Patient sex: F
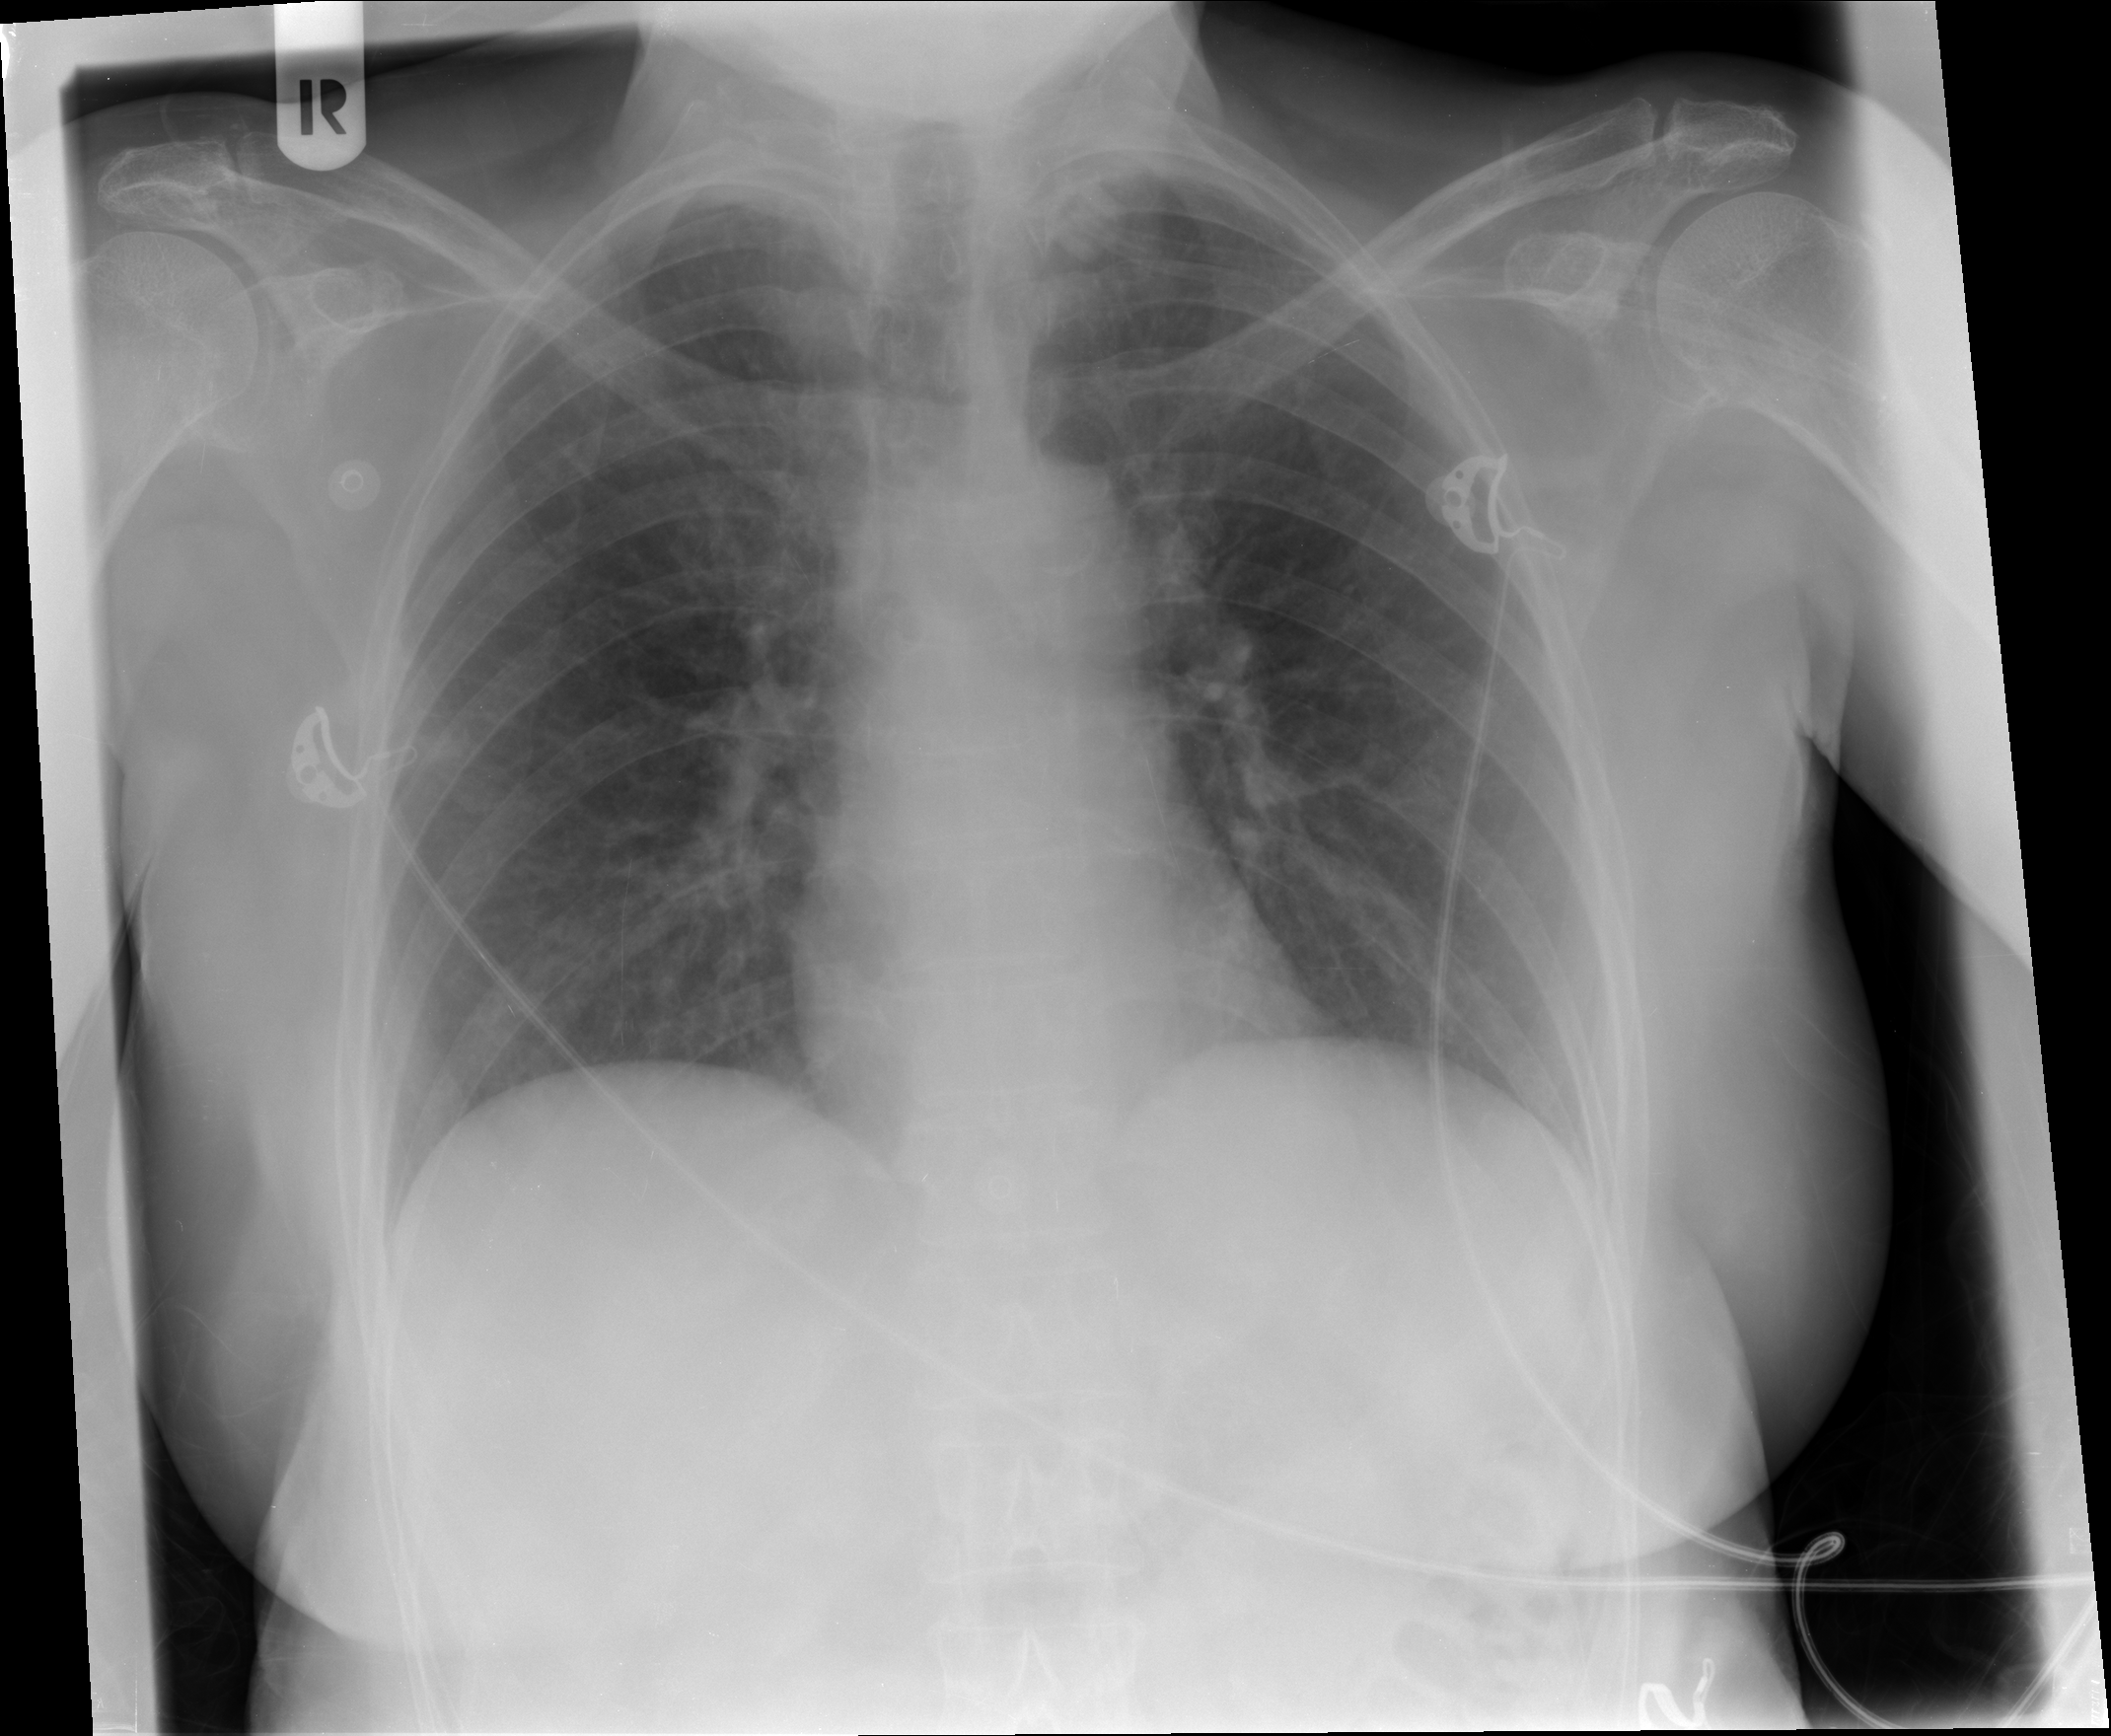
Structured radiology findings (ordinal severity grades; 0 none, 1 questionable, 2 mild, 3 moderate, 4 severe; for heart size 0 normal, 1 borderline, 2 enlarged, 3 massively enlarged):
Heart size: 0
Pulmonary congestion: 1
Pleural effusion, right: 0
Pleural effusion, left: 0
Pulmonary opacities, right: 0
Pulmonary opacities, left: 0
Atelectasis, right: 0
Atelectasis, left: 0